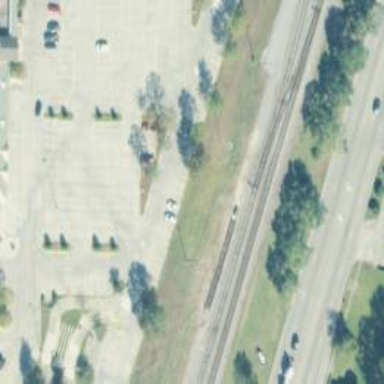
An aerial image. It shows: Railway siding for service.